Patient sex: M
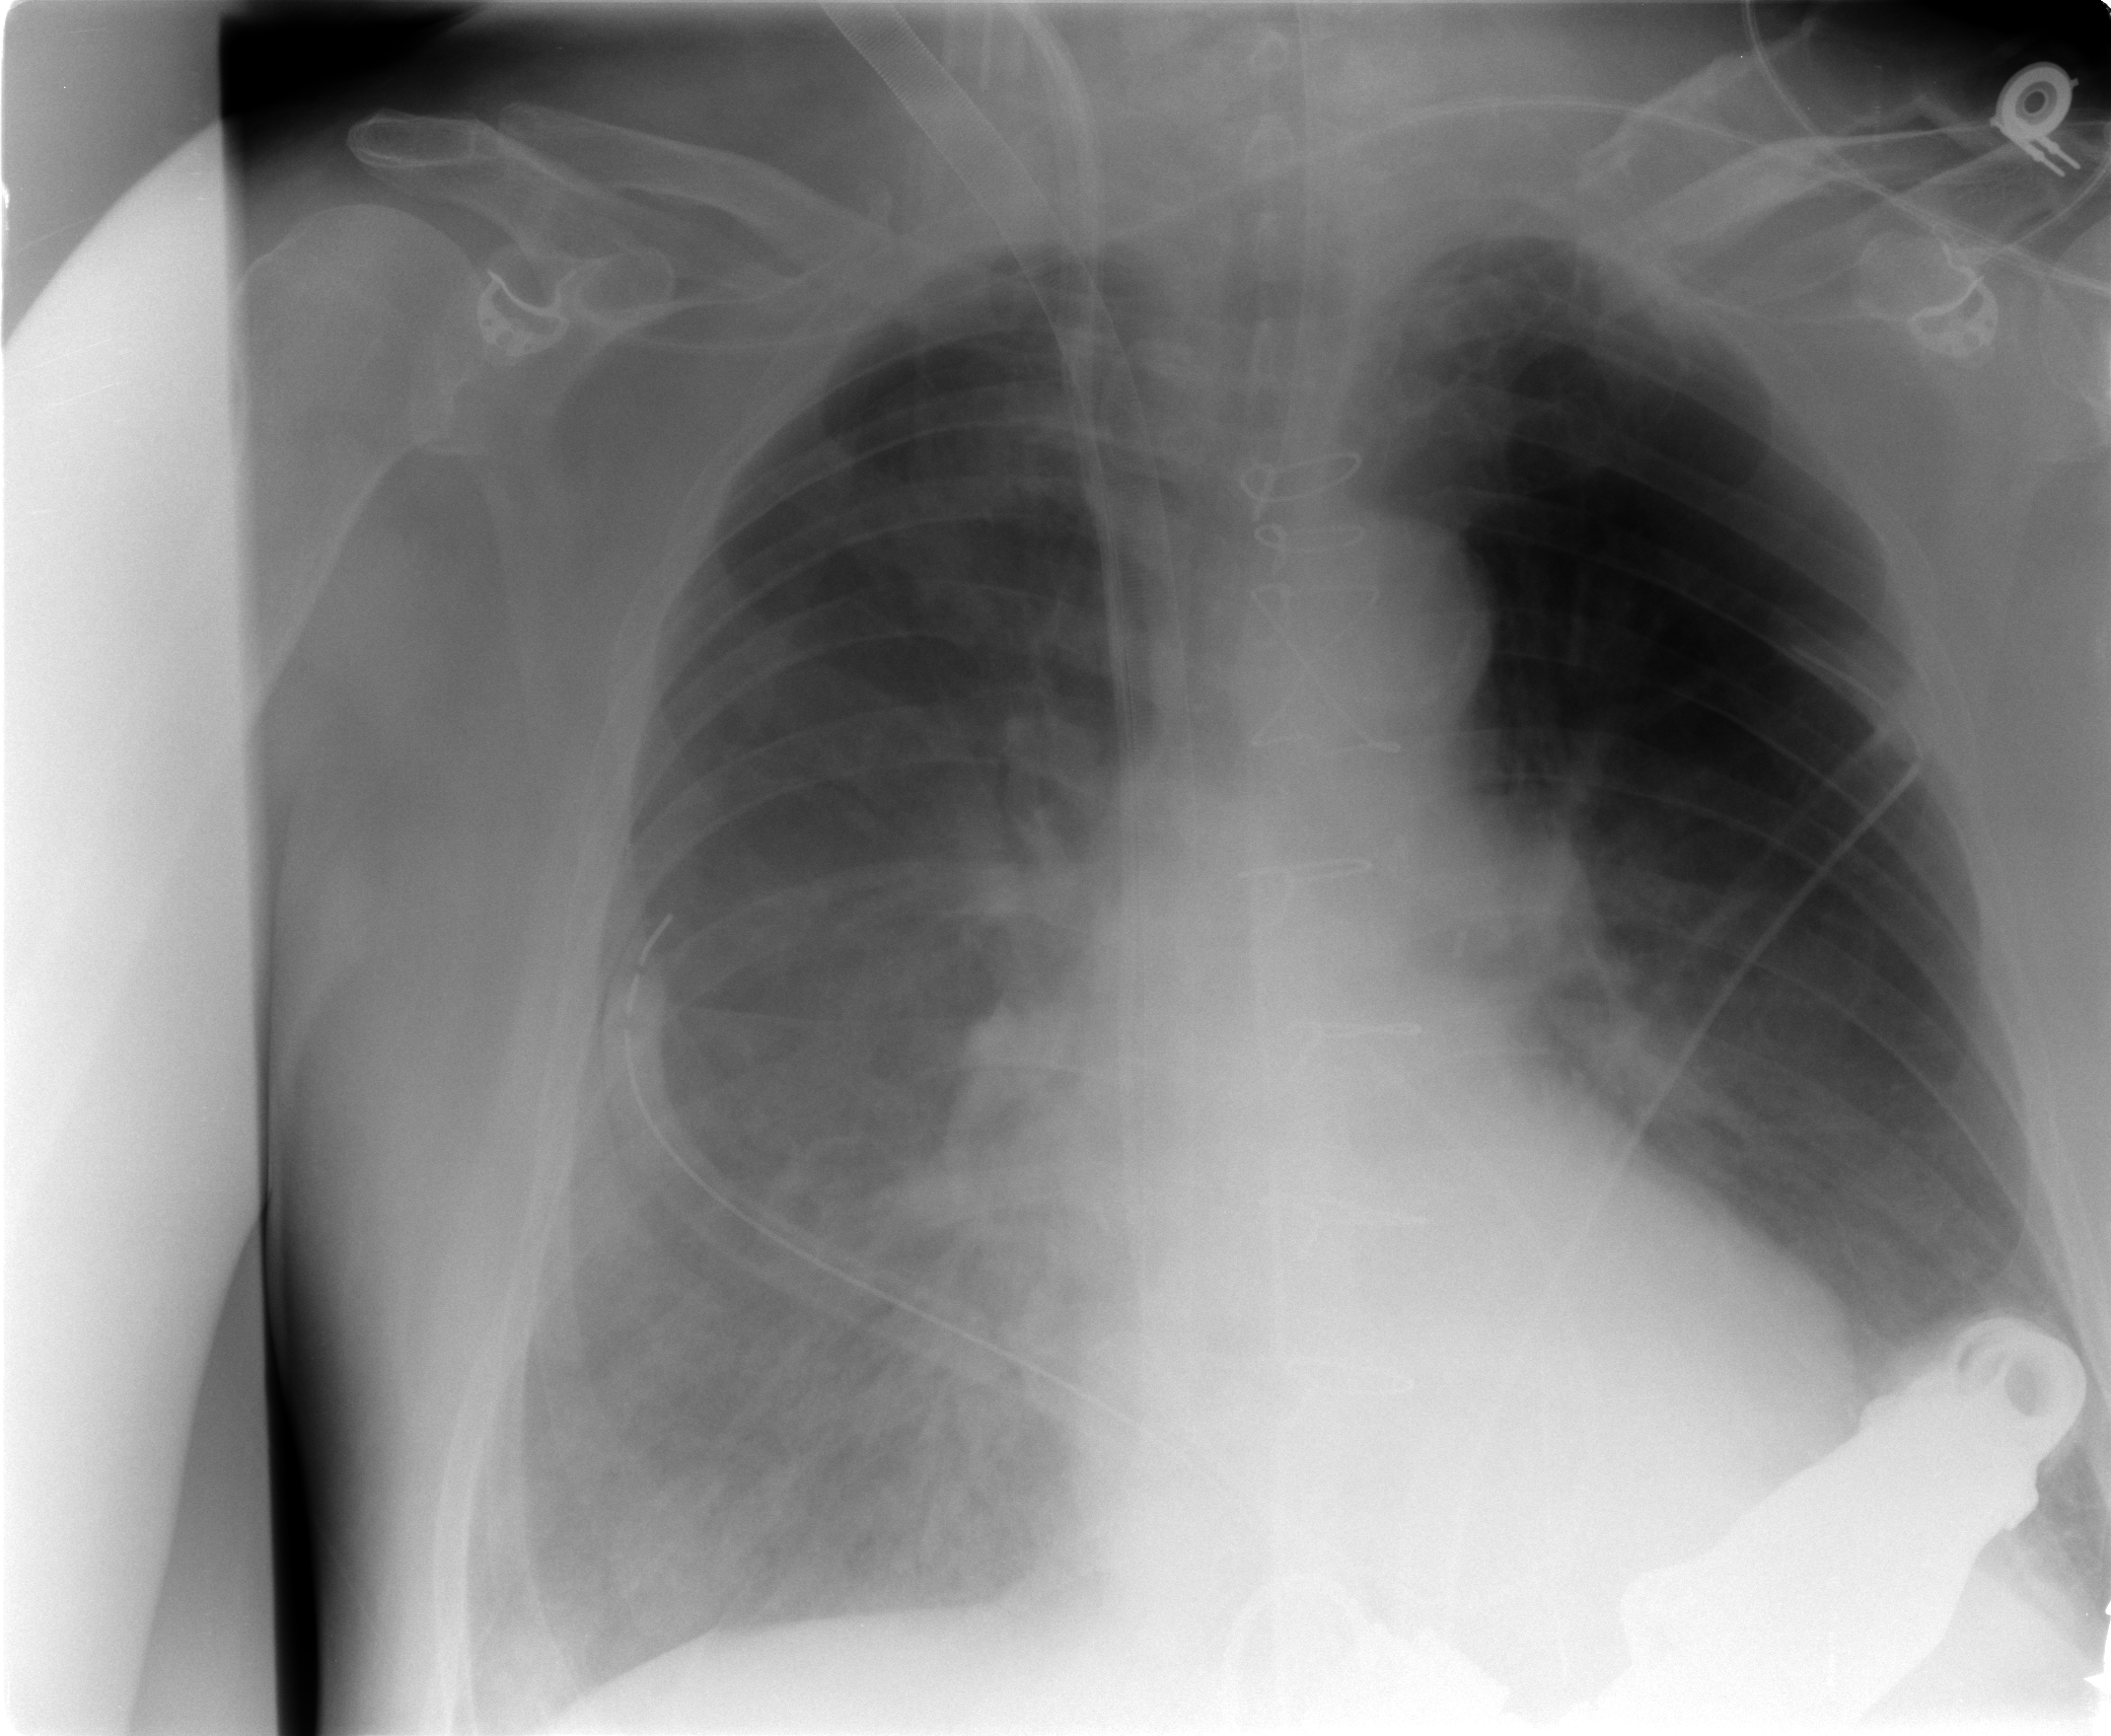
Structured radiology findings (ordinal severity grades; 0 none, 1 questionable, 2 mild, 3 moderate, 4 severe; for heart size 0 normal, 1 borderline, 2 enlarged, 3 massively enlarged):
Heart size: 0
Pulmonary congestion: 3
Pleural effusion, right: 3
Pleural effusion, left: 0
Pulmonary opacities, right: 3
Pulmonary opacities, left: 2
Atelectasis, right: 2
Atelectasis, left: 2